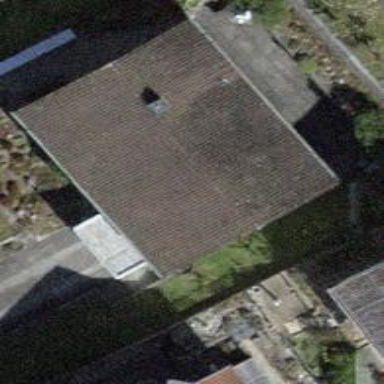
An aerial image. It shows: Building with tile roof.